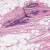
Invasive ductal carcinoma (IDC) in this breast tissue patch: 0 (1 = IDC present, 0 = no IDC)